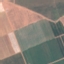
Land use / land cover: PermanentCrop